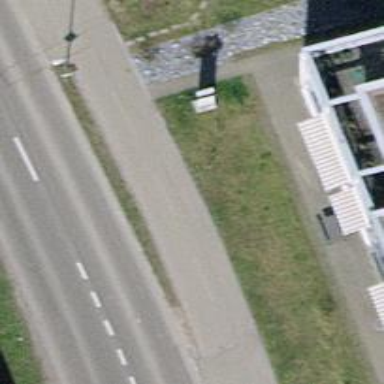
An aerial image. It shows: Asphalt path that serves as sidewalk.